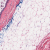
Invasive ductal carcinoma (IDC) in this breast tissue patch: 0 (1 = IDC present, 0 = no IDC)